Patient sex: M
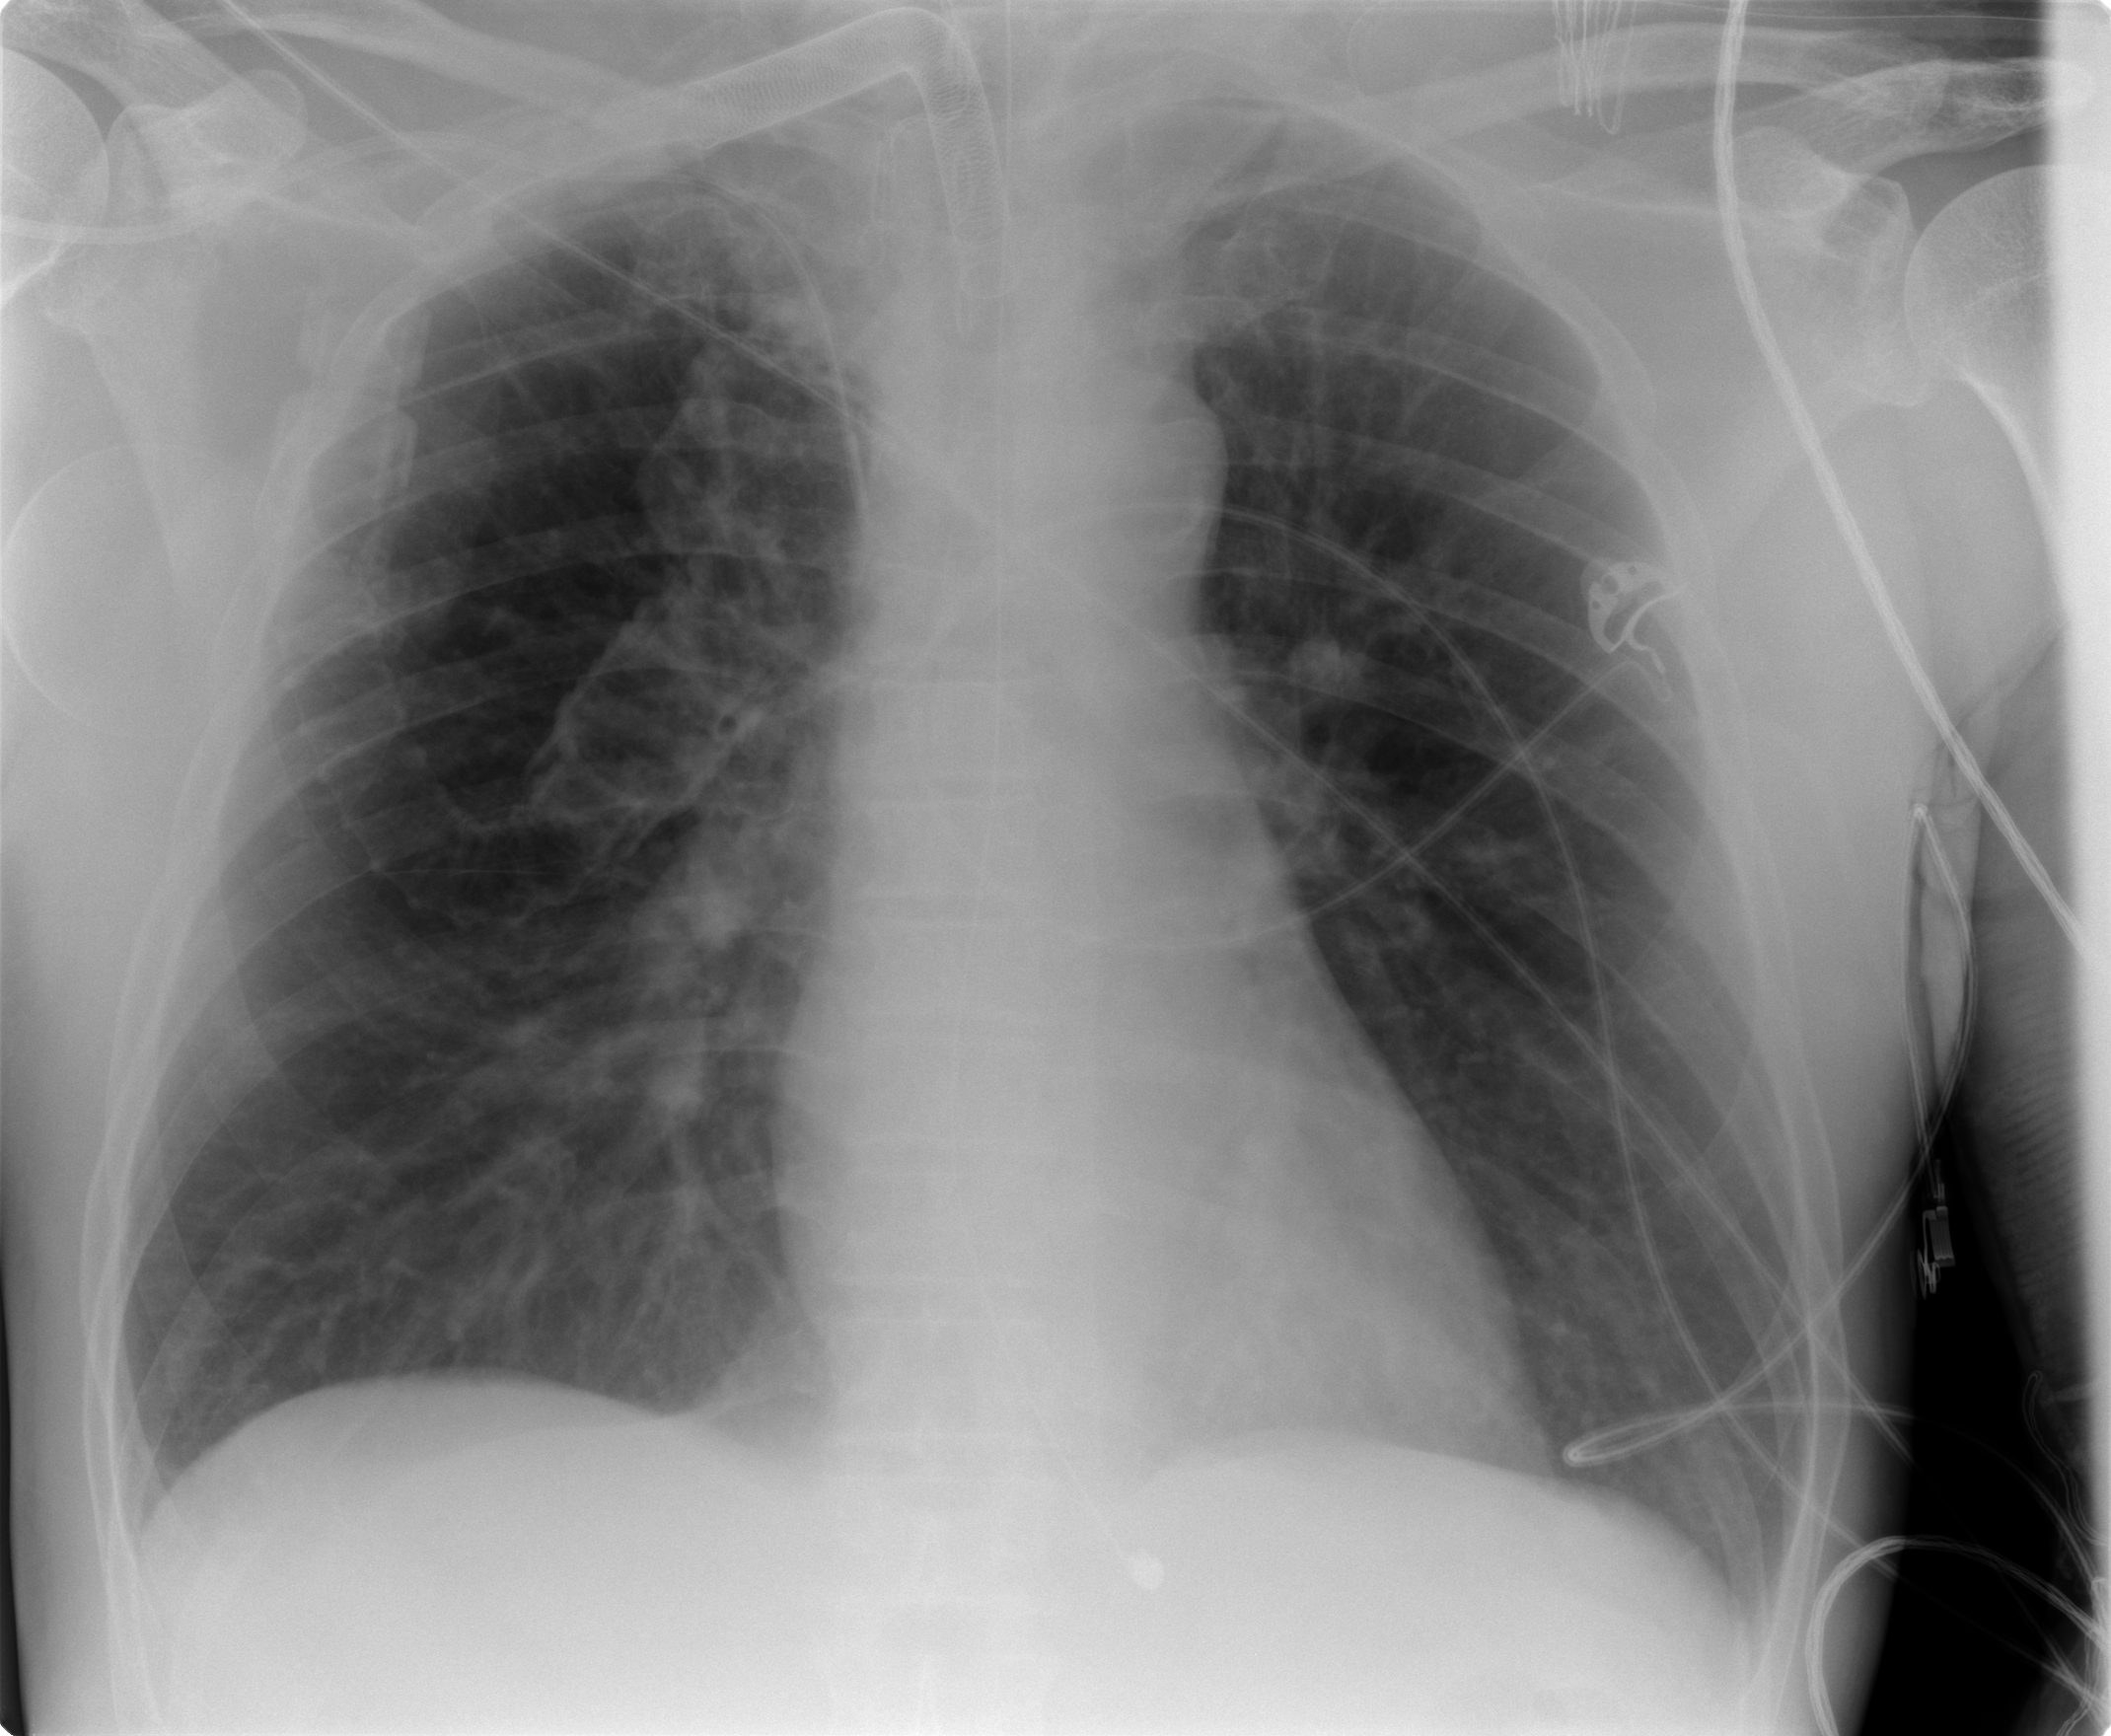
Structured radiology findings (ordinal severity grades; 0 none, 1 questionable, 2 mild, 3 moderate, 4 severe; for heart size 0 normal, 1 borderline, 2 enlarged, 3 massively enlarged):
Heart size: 0
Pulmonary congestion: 0
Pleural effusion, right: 0
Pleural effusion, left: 0
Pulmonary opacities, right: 0
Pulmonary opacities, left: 0
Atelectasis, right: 1
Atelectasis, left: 0